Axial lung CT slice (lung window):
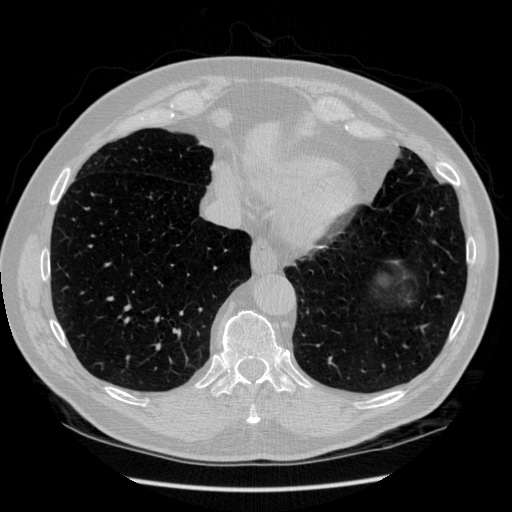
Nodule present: no